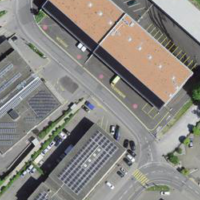
EUNIS habitat code: 54
Species observed at this site:
Dipsacus fullonum